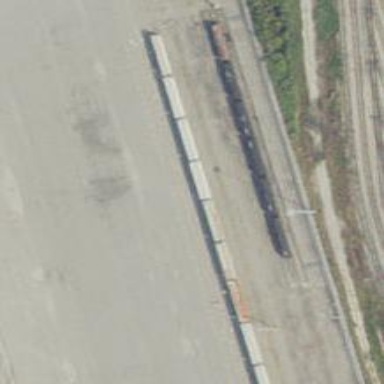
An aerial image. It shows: Railway siding with rails.